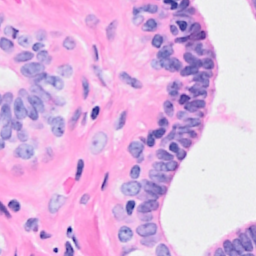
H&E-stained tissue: Breast